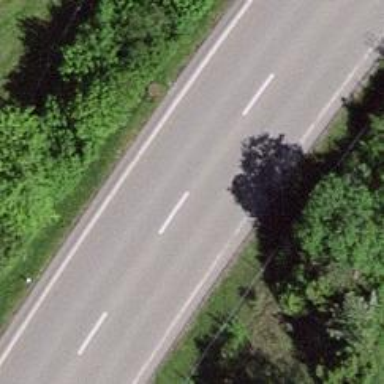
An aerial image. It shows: Asphalt road designated as trunk highway.